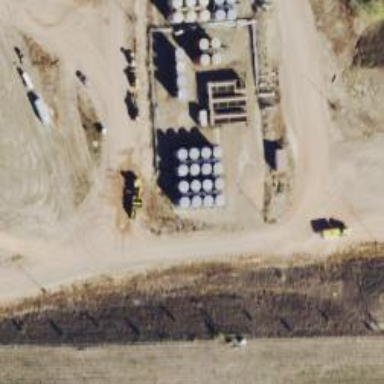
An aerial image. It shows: Storage tank that is man-made.